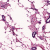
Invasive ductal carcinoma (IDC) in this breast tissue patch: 0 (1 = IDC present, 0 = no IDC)